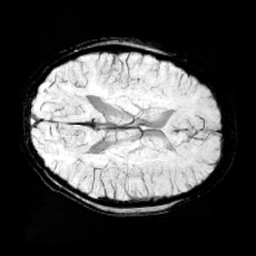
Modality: minIP
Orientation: axial
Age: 11
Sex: female
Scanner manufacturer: siemens
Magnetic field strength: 3 T
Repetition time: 0.027 s
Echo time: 0.02 s